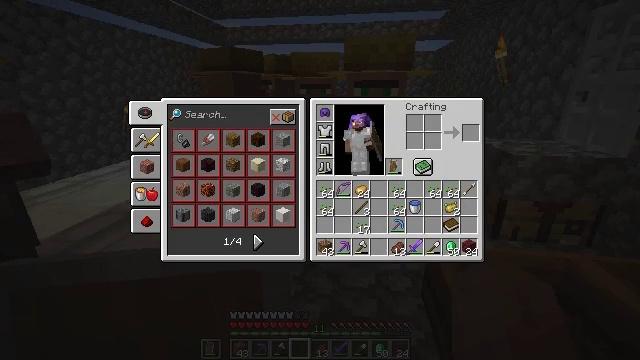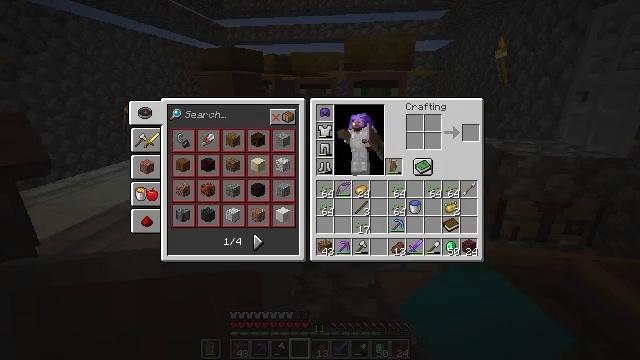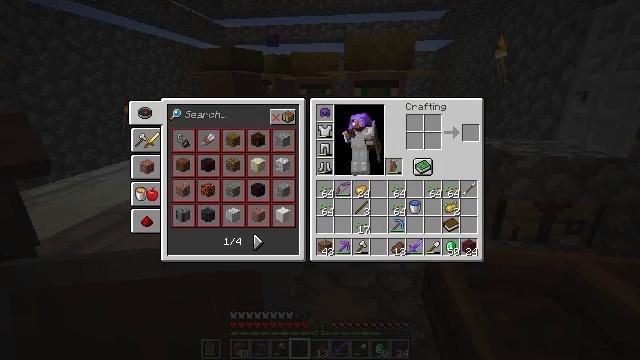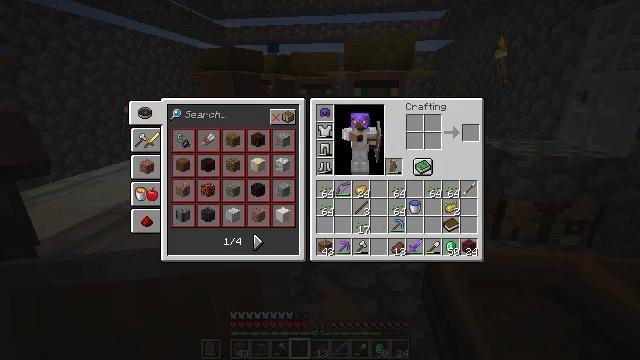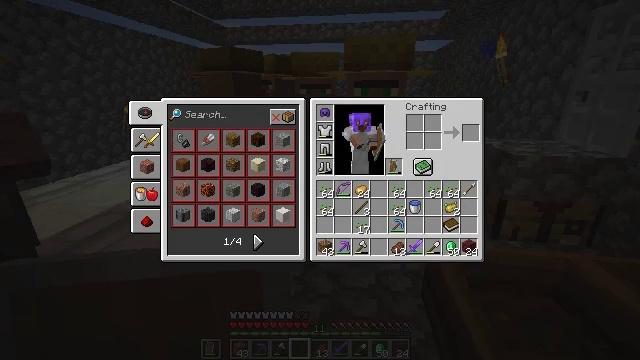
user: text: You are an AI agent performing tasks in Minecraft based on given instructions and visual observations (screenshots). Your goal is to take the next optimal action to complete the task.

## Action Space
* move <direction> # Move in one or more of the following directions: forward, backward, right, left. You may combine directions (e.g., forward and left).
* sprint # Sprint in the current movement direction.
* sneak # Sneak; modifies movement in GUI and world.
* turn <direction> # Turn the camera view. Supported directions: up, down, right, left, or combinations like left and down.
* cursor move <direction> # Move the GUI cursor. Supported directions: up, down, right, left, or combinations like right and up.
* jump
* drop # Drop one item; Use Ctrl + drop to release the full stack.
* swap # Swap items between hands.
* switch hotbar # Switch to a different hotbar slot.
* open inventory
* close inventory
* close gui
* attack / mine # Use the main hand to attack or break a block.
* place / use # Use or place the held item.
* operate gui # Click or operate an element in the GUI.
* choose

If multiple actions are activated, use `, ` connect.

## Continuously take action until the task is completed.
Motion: motion action
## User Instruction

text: Remove wheat from your collection.
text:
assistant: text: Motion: no_op
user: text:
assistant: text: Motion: turn right and down
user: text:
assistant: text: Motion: turn right and down
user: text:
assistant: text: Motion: turn down
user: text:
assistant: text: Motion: no_op